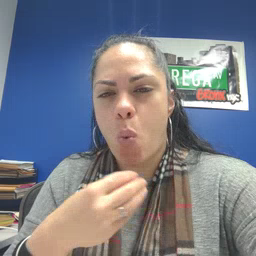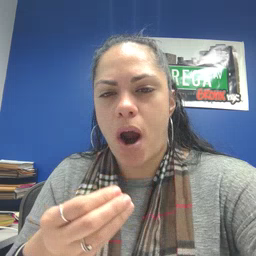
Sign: white